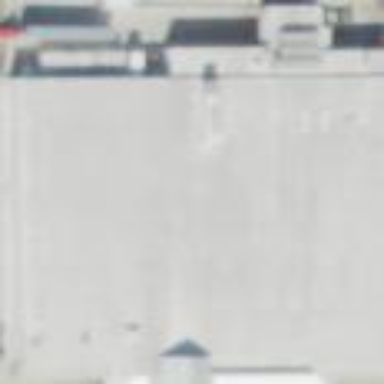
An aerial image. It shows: Building that houses supermarket.